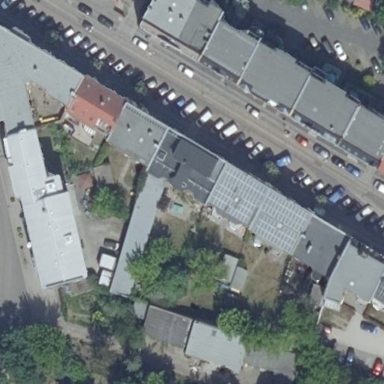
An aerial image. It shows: Street-side parking with concrete plates as the surface. The parking spaces are orientated diagonally.